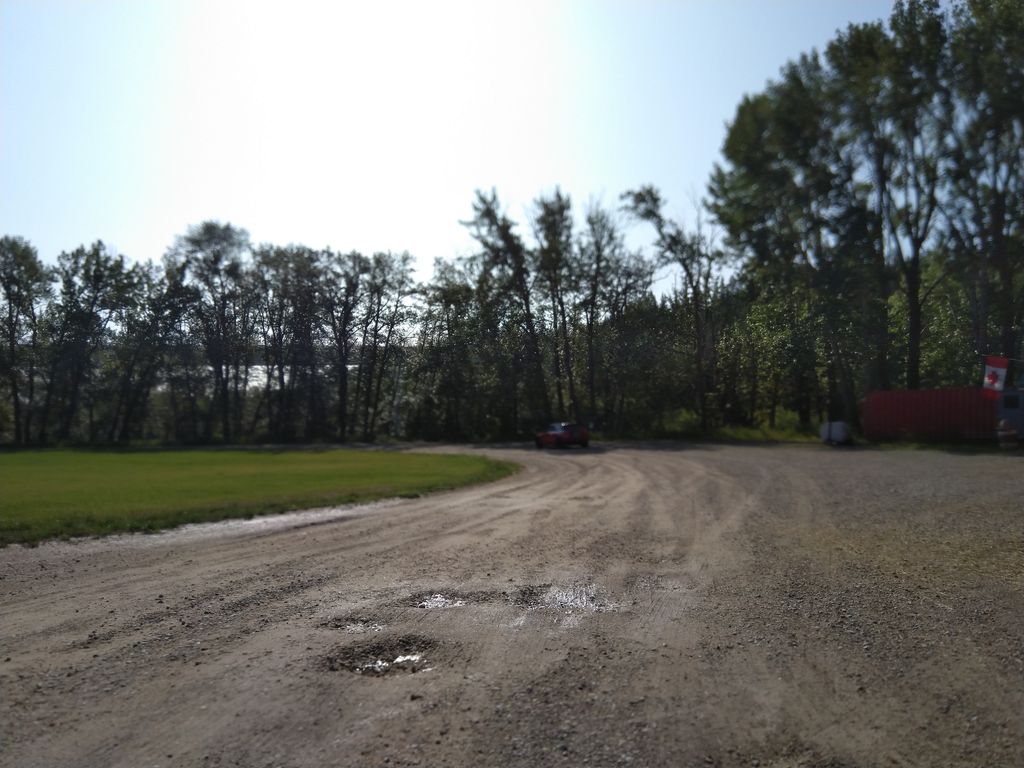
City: calgary